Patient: sex M, age 48
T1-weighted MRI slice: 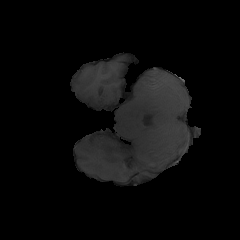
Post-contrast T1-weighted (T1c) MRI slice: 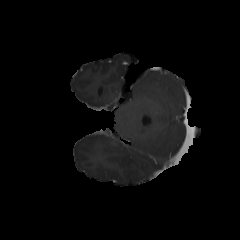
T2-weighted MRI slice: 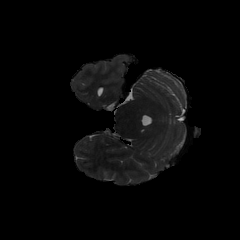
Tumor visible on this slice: no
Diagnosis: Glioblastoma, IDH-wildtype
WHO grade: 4